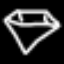
Label: diamond